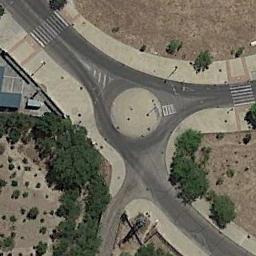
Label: roundabout